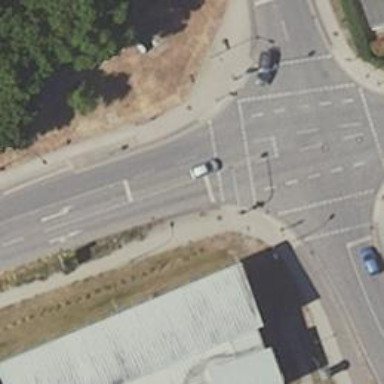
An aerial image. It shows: Asphalt cycleway with crossing equipped with traffic signals.